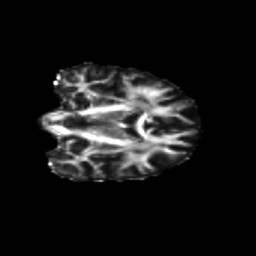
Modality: FA
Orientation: coronal
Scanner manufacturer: siemens
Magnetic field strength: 3 T
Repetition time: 9.2 s
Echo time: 0.084 s